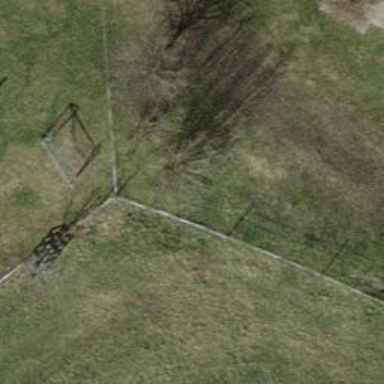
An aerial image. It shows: Fence is in the image.